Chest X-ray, PA view. Patient: 27 years old, sex F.
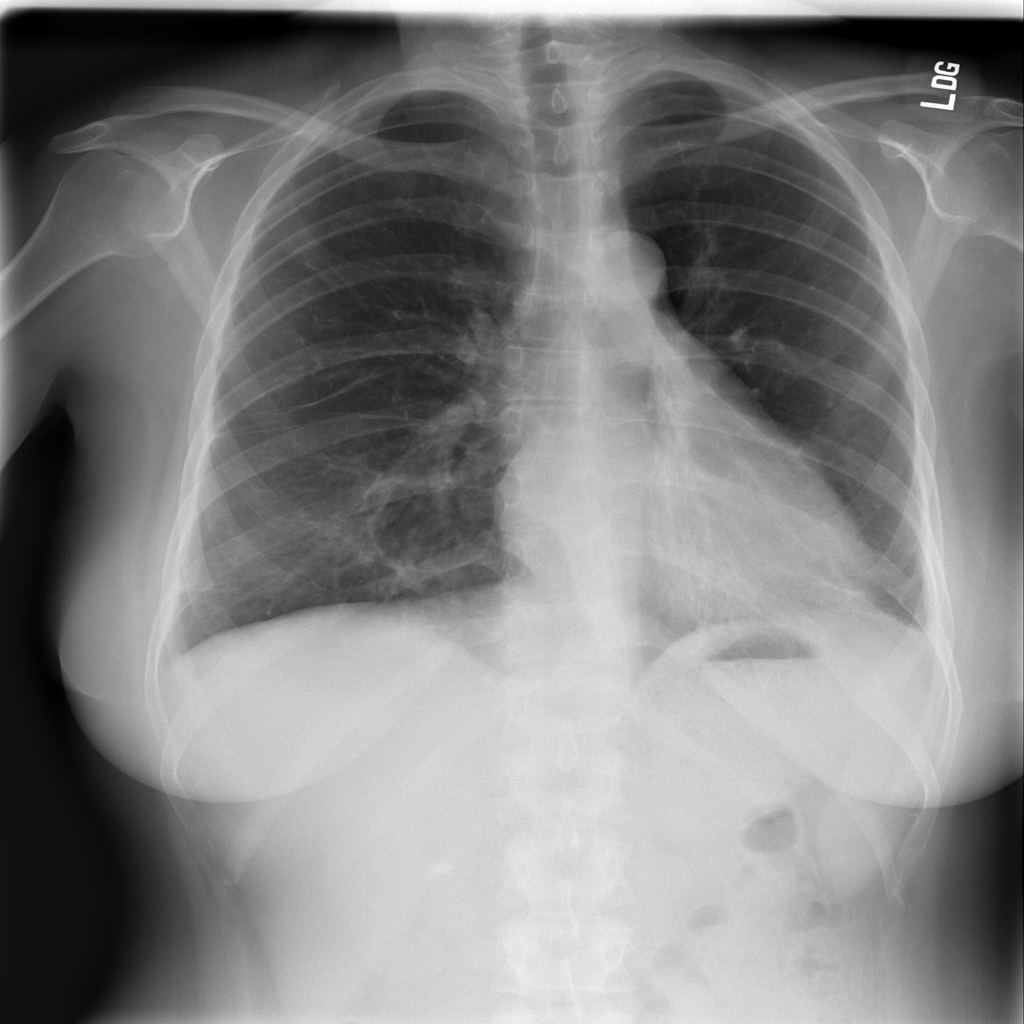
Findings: Pleural_Thickening